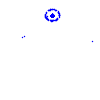
Particle: pion